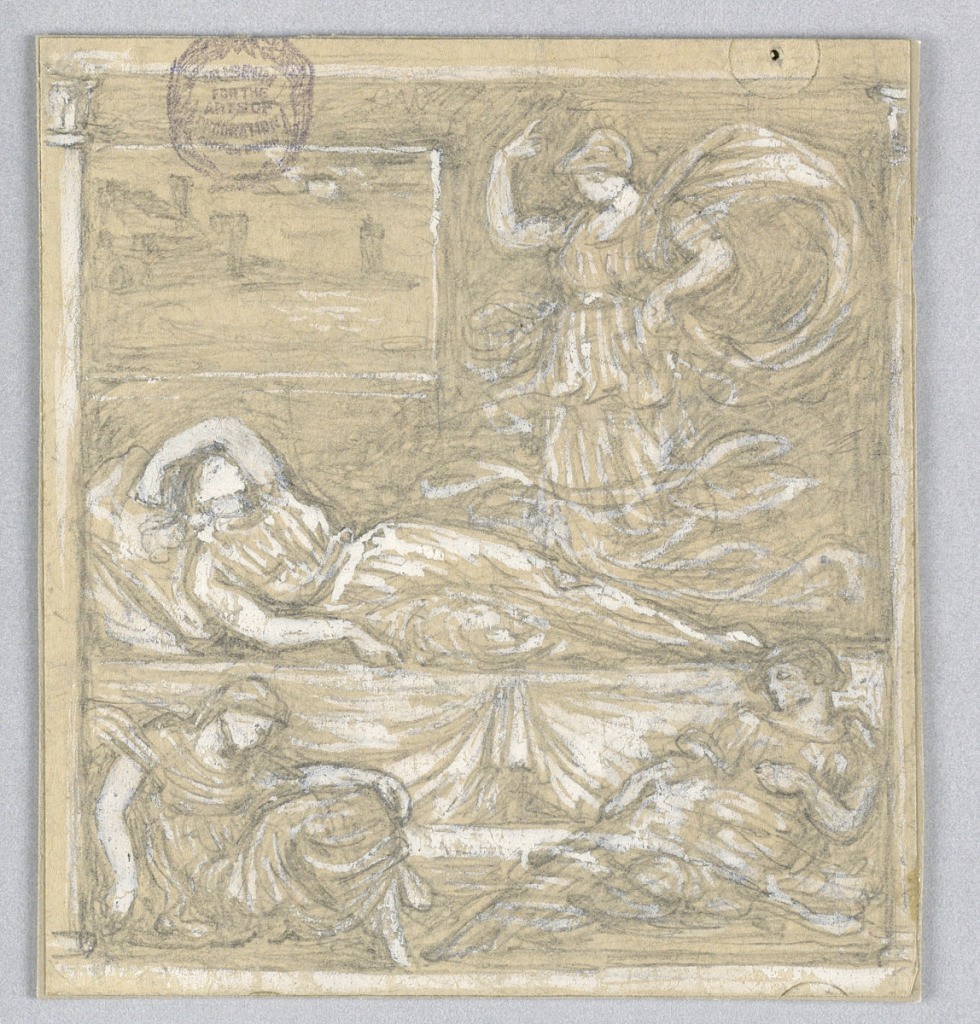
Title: Classical Scene
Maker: Francis Augustus Lathrop, American, 1849–1909
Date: ca. 1895
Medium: Brush and white gouache, graphite on cream paper
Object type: Drawing
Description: Athena appearing in a dream to a woman asleep on a couch. Attendants asleep below, left and right.